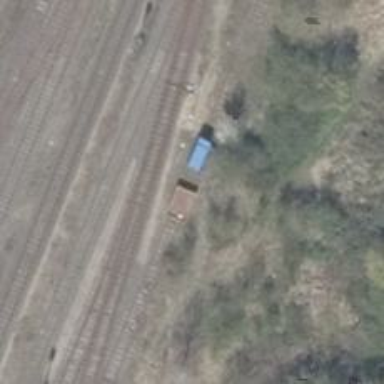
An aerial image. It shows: Railway switch.